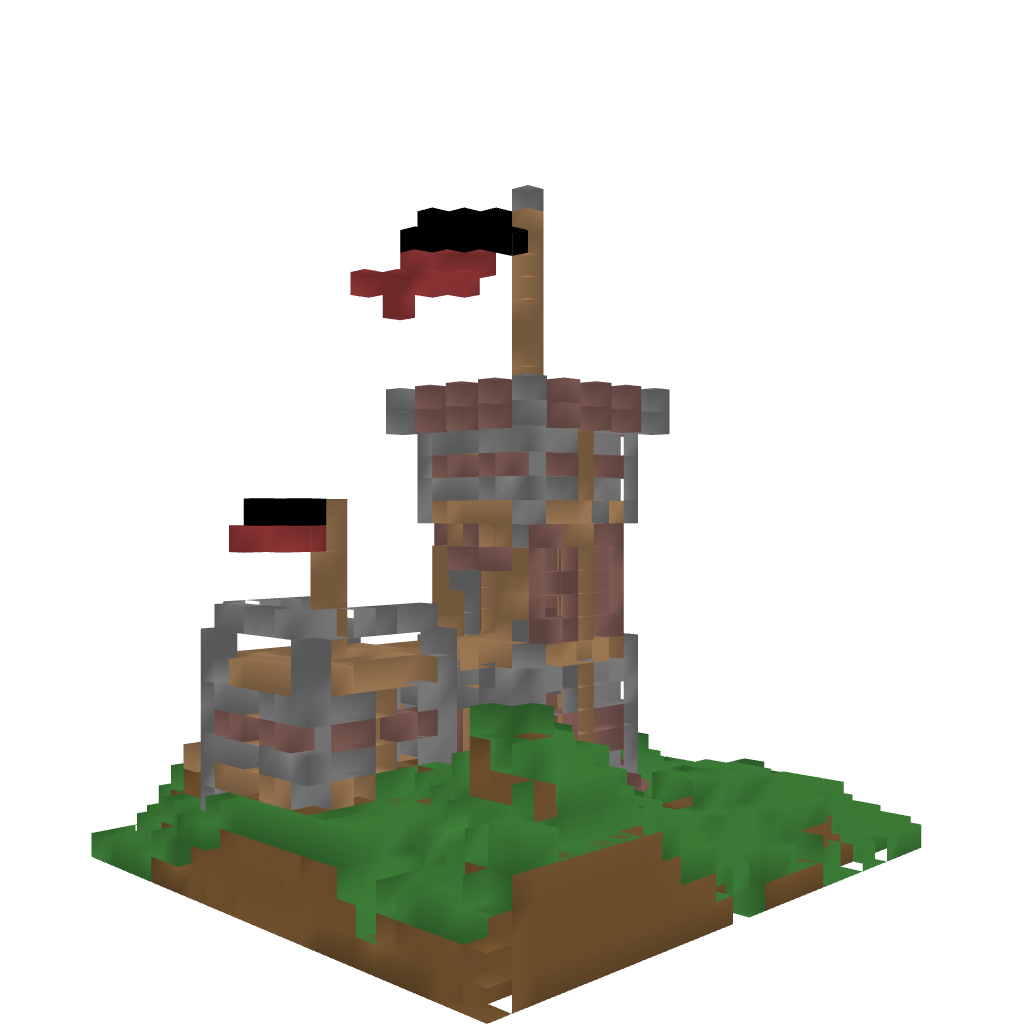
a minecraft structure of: Castle/Chateau bad low quality